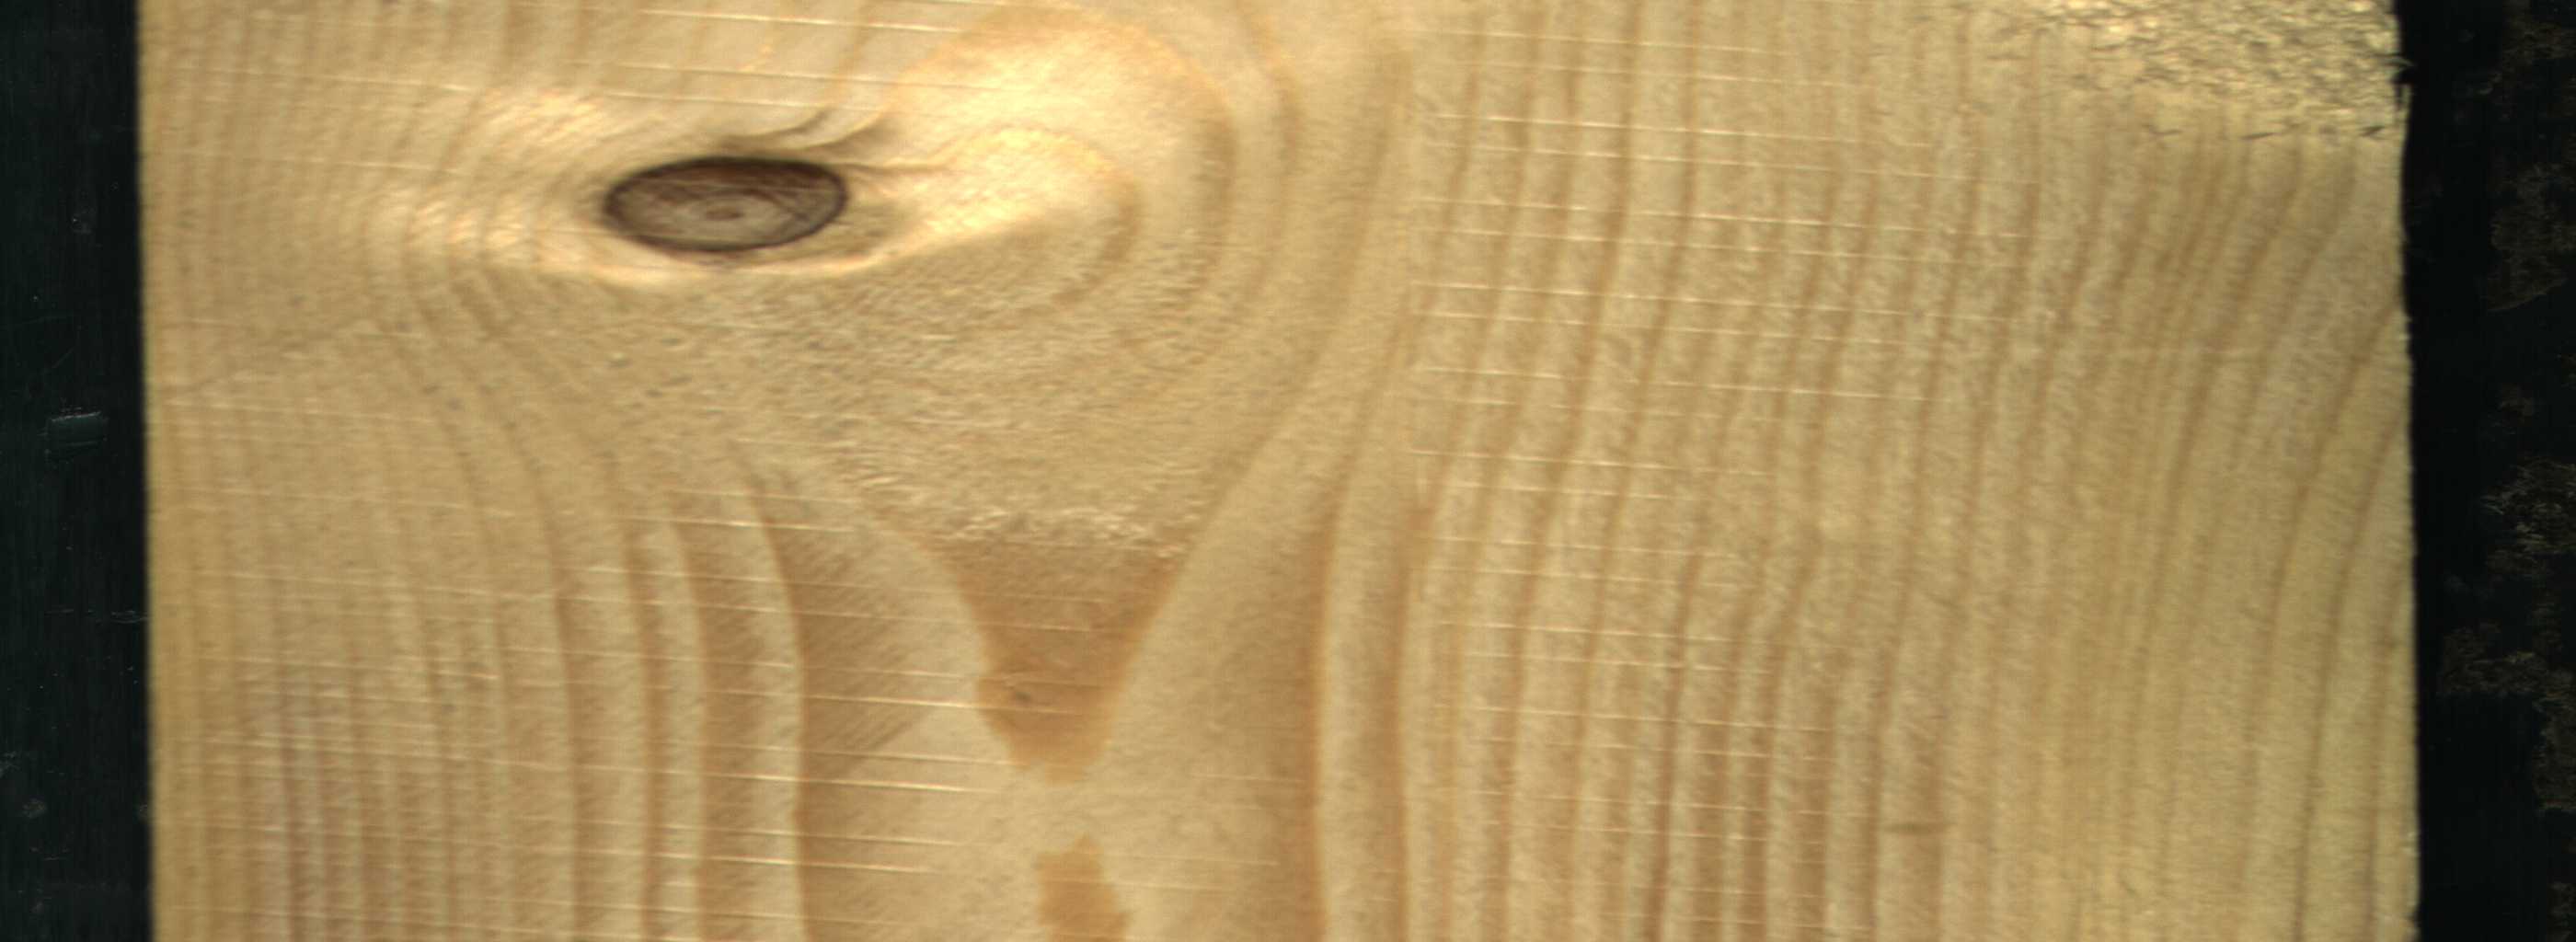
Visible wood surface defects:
Dead_Knot